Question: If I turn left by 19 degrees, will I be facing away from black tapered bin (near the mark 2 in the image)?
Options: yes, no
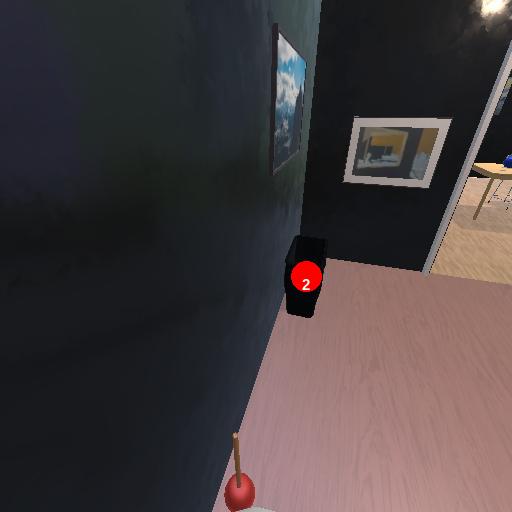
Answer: yes